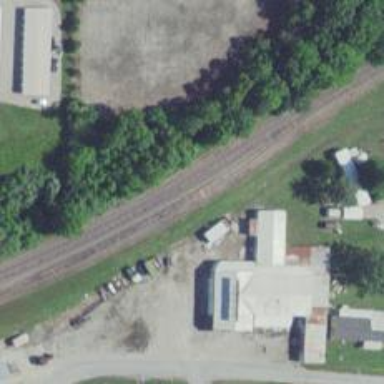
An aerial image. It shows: Railway siding with rails.